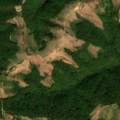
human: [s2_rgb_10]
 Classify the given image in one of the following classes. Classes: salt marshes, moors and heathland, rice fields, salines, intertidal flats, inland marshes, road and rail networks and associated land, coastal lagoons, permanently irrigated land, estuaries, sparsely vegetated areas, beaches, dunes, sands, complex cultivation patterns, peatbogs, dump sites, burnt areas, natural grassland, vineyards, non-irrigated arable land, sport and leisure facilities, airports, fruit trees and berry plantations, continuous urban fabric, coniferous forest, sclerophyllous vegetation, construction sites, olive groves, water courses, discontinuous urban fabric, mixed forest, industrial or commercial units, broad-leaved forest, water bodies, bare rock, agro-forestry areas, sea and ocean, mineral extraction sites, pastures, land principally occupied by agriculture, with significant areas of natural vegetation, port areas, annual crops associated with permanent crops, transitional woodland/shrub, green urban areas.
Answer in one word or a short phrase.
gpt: complex cultivation patterns, land principally occupied by agriculture, with significant areas of natural vegetation, broad-leaved forest